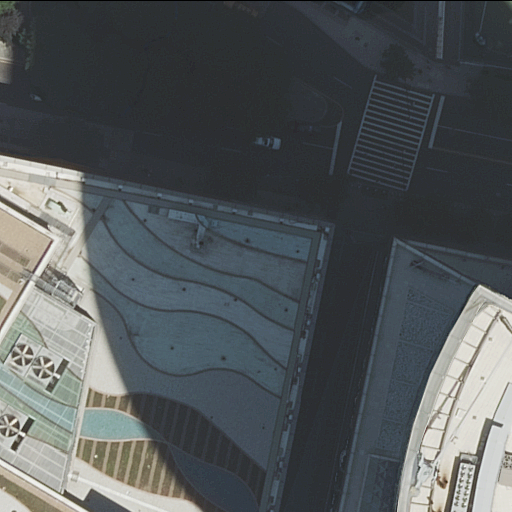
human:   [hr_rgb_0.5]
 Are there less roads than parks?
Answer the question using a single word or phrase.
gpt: no

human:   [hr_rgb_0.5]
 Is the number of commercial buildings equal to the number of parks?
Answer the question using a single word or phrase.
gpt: no

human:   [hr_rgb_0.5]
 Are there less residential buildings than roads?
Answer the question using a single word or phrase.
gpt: yes

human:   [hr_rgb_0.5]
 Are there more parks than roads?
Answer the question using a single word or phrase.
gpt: no

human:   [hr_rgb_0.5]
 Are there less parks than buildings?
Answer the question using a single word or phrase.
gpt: yes

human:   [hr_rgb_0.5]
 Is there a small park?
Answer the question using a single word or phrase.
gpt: no

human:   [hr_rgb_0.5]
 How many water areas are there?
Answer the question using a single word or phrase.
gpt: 0

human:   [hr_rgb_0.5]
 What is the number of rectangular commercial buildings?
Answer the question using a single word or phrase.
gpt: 0

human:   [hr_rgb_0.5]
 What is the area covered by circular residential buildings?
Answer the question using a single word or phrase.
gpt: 0m2

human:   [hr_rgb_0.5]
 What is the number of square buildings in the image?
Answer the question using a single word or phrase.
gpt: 0

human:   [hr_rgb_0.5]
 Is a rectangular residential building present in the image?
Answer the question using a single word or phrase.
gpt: yes

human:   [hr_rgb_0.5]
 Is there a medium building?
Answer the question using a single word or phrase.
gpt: no

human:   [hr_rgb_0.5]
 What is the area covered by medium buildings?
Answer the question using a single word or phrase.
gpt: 0m2

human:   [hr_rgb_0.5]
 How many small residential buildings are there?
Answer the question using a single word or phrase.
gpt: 1

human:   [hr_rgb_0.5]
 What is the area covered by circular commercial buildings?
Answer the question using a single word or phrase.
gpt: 0m2

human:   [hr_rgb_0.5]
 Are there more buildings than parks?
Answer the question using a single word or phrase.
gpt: yes

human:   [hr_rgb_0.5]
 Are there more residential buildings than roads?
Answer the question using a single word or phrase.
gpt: no

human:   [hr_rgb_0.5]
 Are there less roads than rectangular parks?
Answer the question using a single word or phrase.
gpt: no

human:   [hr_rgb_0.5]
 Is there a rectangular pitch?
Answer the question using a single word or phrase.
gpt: yes

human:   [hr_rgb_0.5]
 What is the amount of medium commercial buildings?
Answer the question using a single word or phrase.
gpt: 0

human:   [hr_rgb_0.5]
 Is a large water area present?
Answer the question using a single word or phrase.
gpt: no

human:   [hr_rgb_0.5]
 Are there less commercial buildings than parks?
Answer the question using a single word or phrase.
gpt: yes

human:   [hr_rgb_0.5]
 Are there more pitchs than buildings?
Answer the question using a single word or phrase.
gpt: no

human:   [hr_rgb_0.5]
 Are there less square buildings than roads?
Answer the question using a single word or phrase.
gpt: yes

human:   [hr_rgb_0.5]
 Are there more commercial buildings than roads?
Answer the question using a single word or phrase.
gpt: no

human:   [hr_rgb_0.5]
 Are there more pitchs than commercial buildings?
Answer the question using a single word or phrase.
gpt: yes

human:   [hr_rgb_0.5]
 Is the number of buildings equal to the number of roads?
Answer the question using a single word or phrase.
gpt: no

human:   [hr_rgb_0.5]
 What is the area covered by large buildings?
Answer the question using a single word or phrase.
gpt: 7046m2

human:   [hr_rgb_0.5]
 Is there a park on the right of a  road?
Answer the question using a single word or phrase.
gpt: yes

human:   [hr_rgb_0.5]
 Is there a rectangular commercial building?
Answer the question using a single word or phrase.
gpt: no

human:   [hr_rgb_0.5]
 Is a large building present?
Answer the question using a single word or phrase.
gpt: yes

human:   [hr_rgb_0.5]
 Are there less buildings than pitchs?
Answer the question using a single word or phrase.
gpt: no

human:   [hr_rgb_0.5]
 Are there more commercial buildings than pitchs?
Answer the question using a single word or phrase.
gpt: no

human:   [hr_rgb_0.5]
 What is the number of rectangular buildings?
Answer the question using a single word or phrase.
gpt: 2

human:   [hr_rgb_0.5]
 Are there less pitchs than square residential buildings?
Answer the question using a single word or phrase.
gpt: no

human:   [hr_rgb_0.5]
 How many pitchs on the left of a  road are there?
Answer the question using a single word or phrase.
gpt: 0